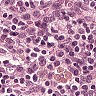
Metastatic tissue present: no